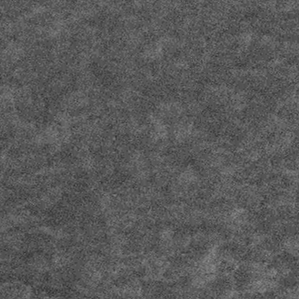
Label: frost